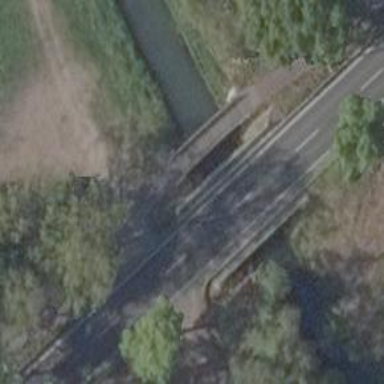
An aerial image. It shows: Tertiary road with asphalt surface that goes over bridge.